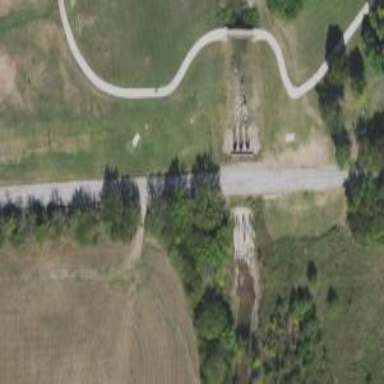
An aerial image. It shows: Culvert tunnel.